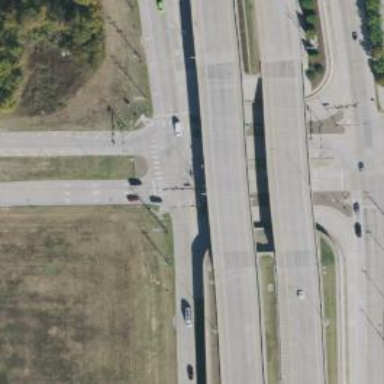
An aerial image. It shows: Secondary link road.